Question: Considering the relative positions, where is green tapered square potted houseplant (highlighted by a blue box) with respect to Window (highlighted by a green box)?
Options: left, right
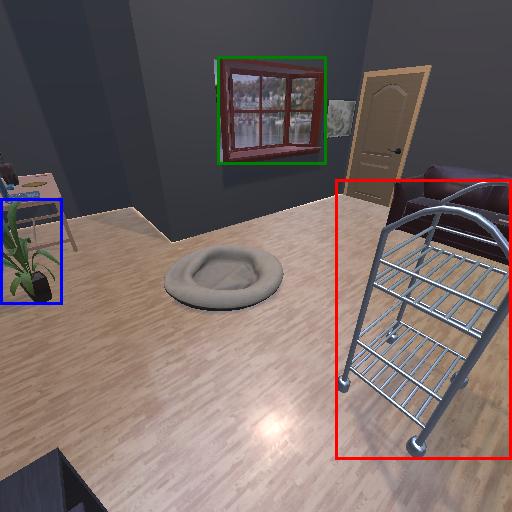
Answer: left